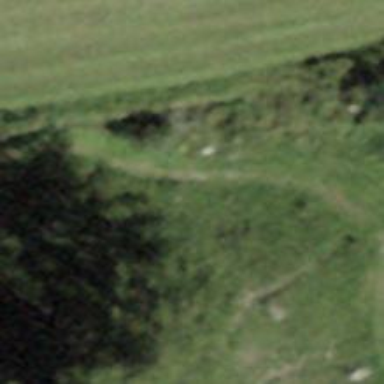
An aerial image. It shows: Grassy path.